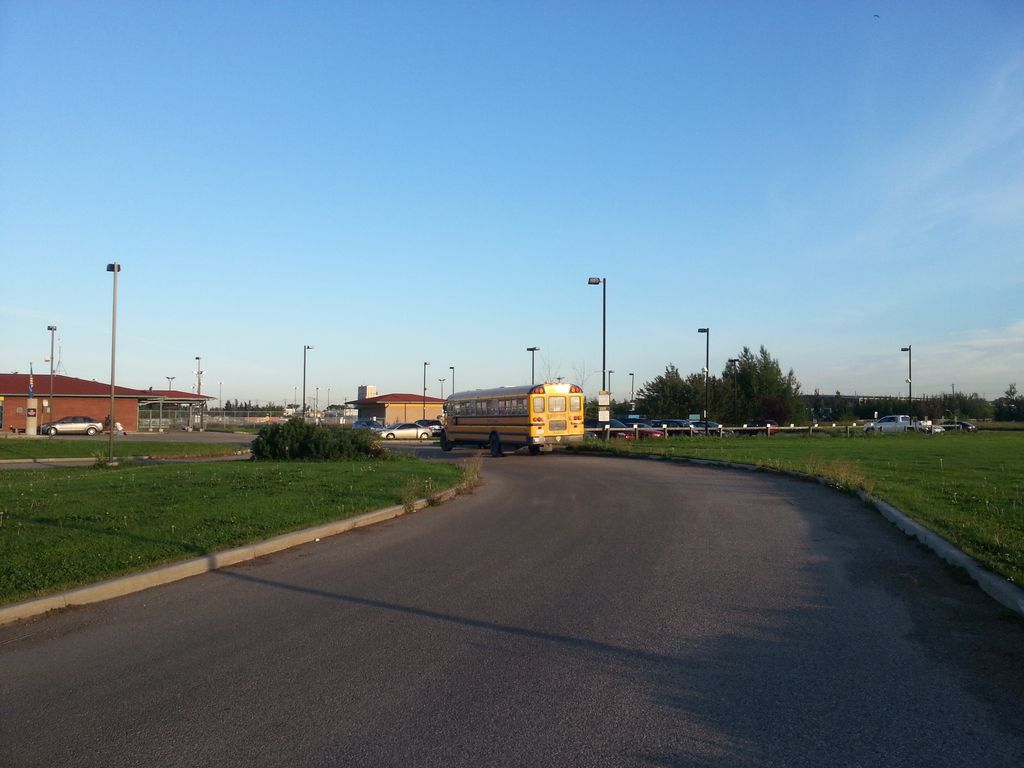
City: edmonton